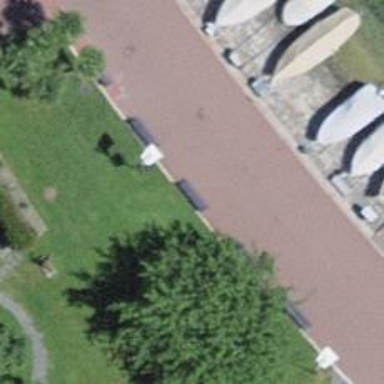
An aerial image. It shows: Bench.